Interaction volume radius: 10 \u00c5
Interaction volume height: 45 \u00c5
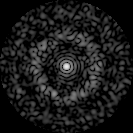
Disorder parameter: 0.8247